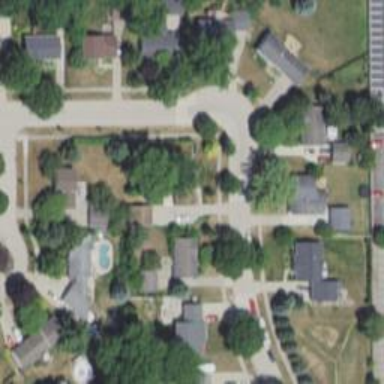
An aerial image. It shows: Residential road.